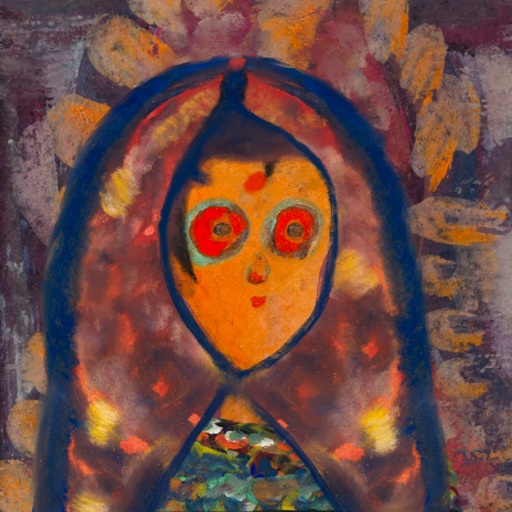
Background: Doll, Head And Neck Front: Hypocrite, Face Front: Sisters, Bust: An_Impression, Hair Front: Roy_Bahadur, Head Accessory: Mother_And_Son_Mother_Scarf, Second Necklace: Blank, Necklace: Blank, Baby: Blank